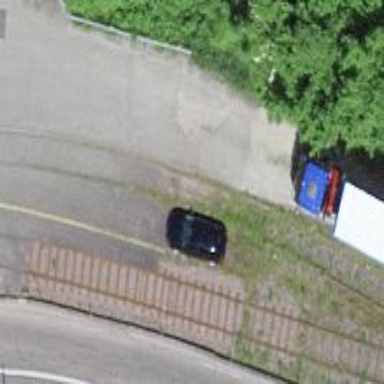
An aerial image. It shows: Disused railway spur with one track.